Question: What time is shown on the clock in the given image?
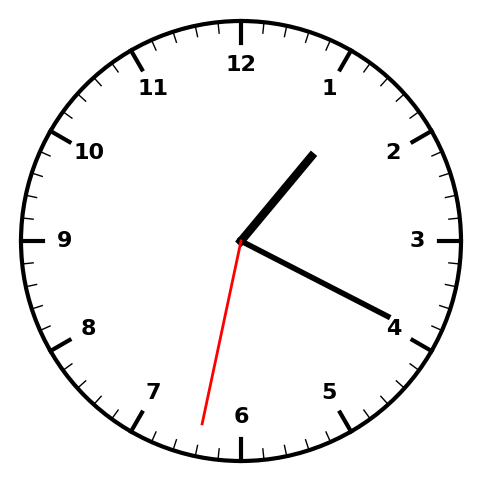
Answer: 01:19:32